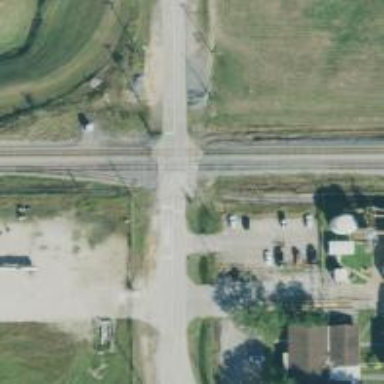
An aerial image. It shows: Level crossing along the railway.